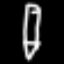
Label: pencil